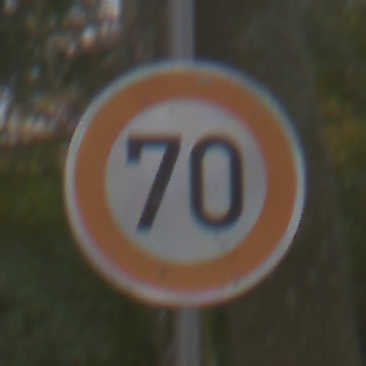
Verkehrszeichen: Geschwindigkeit70
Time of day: Midday
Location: Outdoor (Nature)
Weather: Overcast
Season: Autumn
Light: Natural